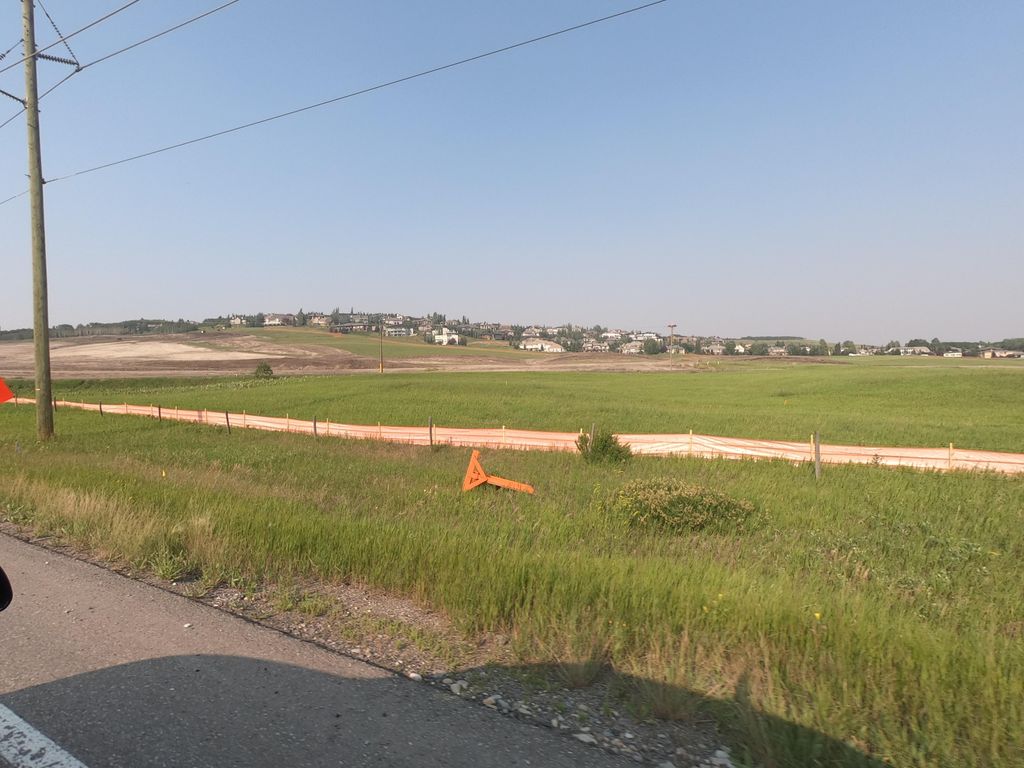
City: calgary